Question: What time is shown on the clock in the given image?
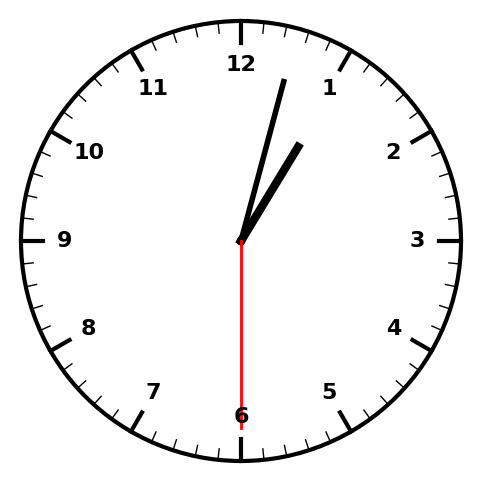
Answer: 01:02:30